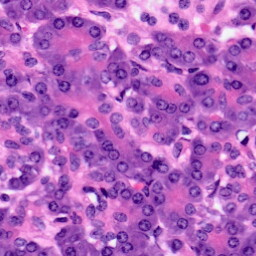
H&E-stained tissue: Pancreatic